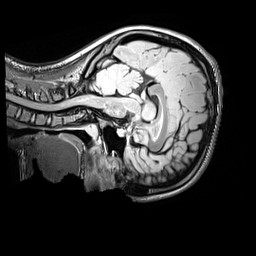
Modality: FLAIR
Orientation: sagittal
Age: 12
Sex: female
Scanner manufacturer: siemens
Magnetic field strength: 3 T
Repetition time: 5 s
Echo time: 0.388 s